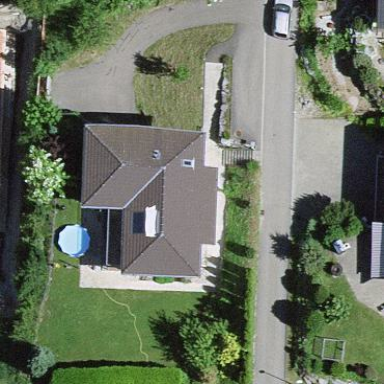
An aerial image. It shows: Residential building.